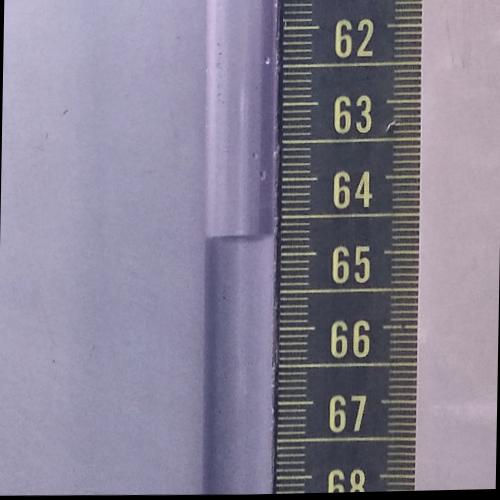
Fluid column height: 64.8 cm